【题型】填空题　【知识点】函数　【难度】medium
已知 \( f(x) = a\sin x\cos x + b\cos^2 x - \dfrac{b}{2} \ (a>0) \)，且函数 \( y=f(x) \) 的图像关于点 \( \left( \dfrac{\pi}{6},0 \right) \) 对称。若 \( |f(x_1)-f(x_2)|=|f(x_3)-f(x_4)|=|f(x_5)-f(x_6)|=2a \)（其中 \( 0<x_1<x_2<x_3<x_4<x_5<x_6 \)），则 \( x_1+x_2+x_3+x_4+x_5+x_6 \) 的最小值为\underline{\hspace{2cm}}。
【解答】
\noindent\textbf{【答案】} \( 10\pi \)

\vspace{0.4em}
\noindent\textbf{【分析】}
根据辅助角公式和对称性得到函数 \( f(x) \) 的解析式，要使得 \( x_1+x_2+x_3+x_4+x_5+x_6 \) 取得最小，则让 \( f(x_i) \) 取最值，结合图象即可求解。

\vspace{0.4em}
\noindent\textbf{【详解】}

\[
\begin{aligned}
f(x) &= a\sin x\cos x + b\cos^2 x - \frac{b}{2} \\
&= \frac{a}{2}\sin 2x + b\cdot\frac{1+\cos 2x}{2} - \frac{b}{2} \\
&= \frac{a}{2}\sin 2x + \frac{b}{2}\cos 2x.
\end{aligned}
\]

又函数 \( y=f(x) \) 的图像关于点 \( \left( \dfrac{\pi}{6},0 \right) \) 对称，
即 \( f\left( \dfrac{\pi}{6} \right) = \dfrac{a}{2}\cdot\dfrac{\sqrt{3}}{2} + \dfrac{b}{2}\cdot\dfrac{1}{2} = 0 \)，即 \( b = -\sqrt{3}a \)，

则
\[
\begin{aligned}
f(x) &= \frac{a}{2}\sin 2x + \frac{b}{2}\cos 2x \\
&= \frac{a}{2}\sin 2x - \frac{\sqrt{3}a}{2}\cos 2x \\
&= a\sin\left( 2x - \frac{\pi}{3} \right).
\end{aligned}
\]

所以 \( f(x) \) 的最大值为 \( a \)，最小值为 \( -a \)，
对称轴：令 \( 2x - \dfrac{\pi}{3} = \dfrac{\pi}{2} + k\pi \Rightarrow x = \dfrac{5\pi}{12} + \dfrac{k\pi}{2} \ (k\in\mathbb{Z}) \)，

当 \( x_1+x_2+x_3+x_4+x_5+x_6 \) 的取值最小时，
\( f(x_1)=f(x_3)=f(x_5)=a \)，\( f(x_2)=f(x_4)=f(x_6)=-a \)，
且 \( x_i \ (i=1,2,3,\dots,6) \) 是 \( f(x) \) 在 \( y \) 轴右侧连续的最值点，

则 \( x_1+x_2+x_3+x_4+x_5+x_6 \) 的最小值为
\[
\left( \frac{5\pi}{12}+0 \right)+\left( \frac{5\pi}{12}+\frac{\pi}{2} \right)+\left( \frac{5\pi}{12}+\pi \right)+\left( \frac{5\pi}{12}+\frac{3\pi}{2} \right)+\left( \frac{5\pi}{12}+2\pi \right)+\left( \frac{5\pi}{12}+\frac{5\pi}{2} \right) = 10\pi.
\]

故答案为：\( 10\pi \)
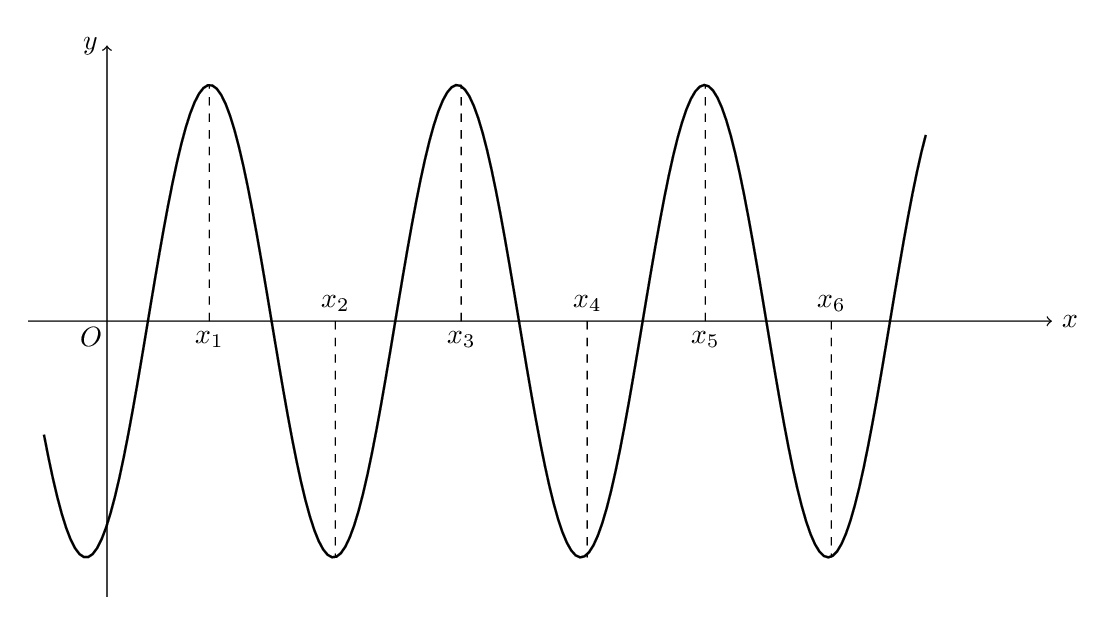